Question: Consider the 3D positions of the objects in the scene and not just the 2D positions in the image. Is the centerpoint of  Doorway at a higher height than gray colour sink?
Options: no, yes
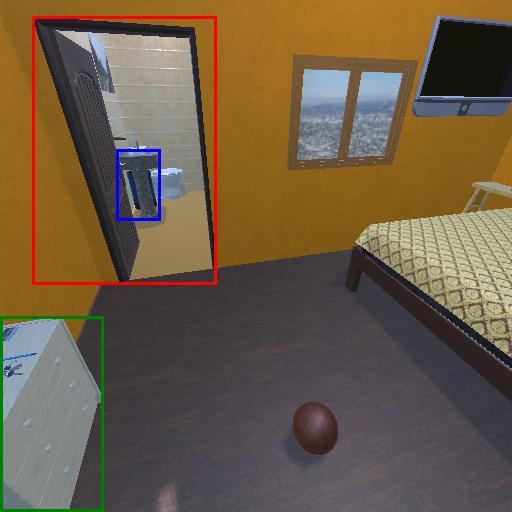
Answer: no